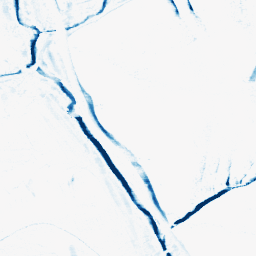
Category: morphological
Decomposition family: morphological_rect
Decomposition parameters: operation: closing
width: 10
height: 3
Upsampling method: quadratic
Upsampling parameters: scale: 2
Upsampling scale: 2